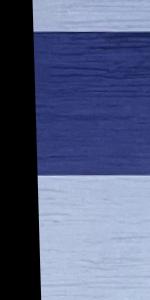
Label: Empty